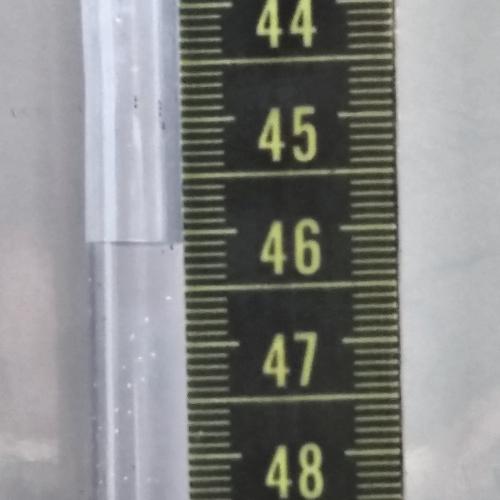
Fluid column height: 46.1 cm